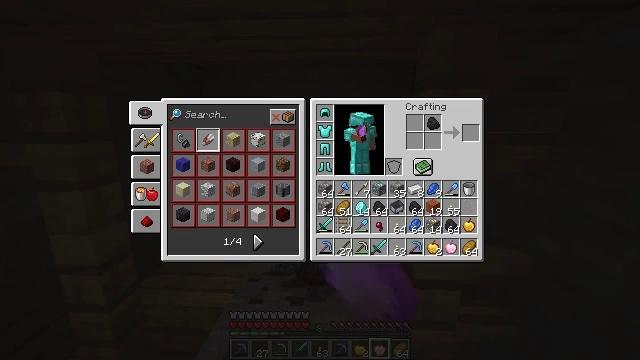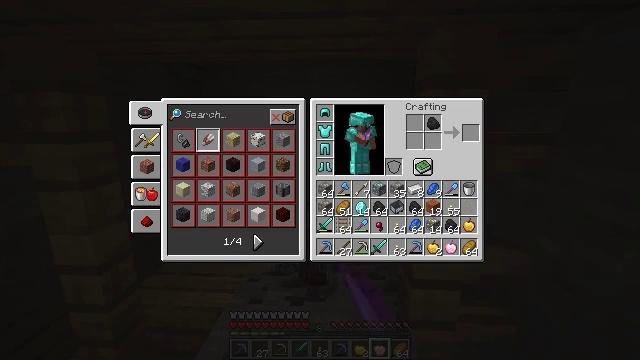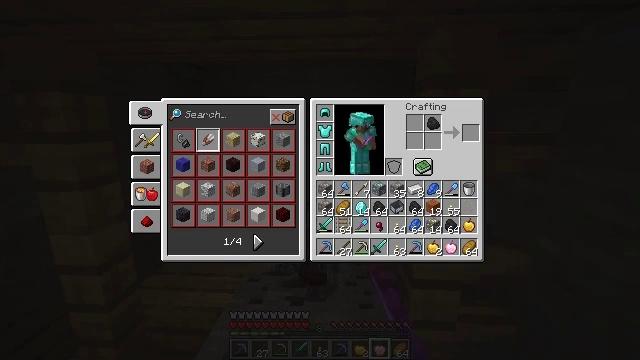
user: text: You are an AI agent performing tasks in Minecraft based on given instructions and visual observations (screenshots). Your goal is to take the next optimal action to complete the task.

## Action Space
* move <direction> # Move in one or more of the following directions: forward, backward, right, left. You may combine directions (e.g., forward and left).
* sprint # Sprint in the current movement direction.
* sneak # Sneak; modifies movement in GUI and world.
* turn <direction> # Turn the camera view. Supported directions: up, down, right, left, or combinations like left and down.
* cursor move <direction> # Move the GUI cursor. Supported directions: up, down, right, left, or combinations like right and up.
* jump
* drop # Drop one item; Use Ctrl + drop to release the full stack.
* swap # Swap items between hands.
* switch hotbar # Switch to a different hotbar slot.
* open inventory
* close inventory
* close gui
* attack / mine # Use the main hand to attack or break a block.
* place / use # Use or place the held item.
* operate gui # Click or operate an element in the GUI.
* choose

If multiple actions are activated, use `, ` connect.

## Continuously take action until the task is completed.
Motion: motion action
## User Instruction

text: Drop an iron helmet.
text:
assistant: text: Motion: no_op
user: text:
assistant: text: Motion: no_op
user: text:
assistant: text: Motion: no_op